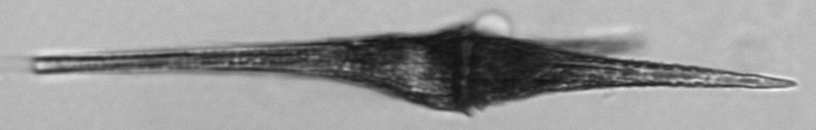
Label: Tripos_furca